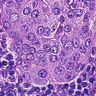
Metastatic tissue present: yes